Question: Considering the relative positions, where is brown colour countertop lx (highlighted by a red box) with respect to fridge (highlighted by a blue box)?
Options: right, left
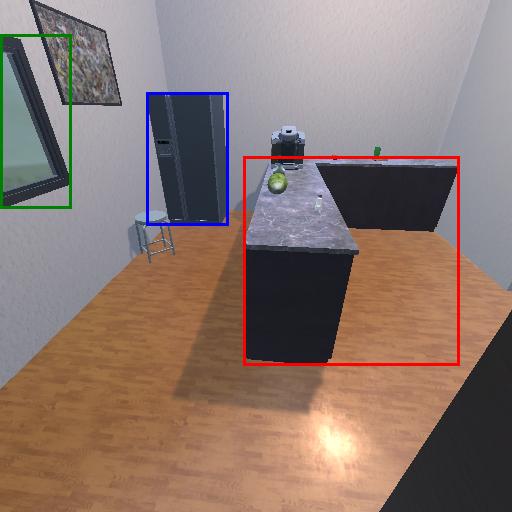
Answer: right